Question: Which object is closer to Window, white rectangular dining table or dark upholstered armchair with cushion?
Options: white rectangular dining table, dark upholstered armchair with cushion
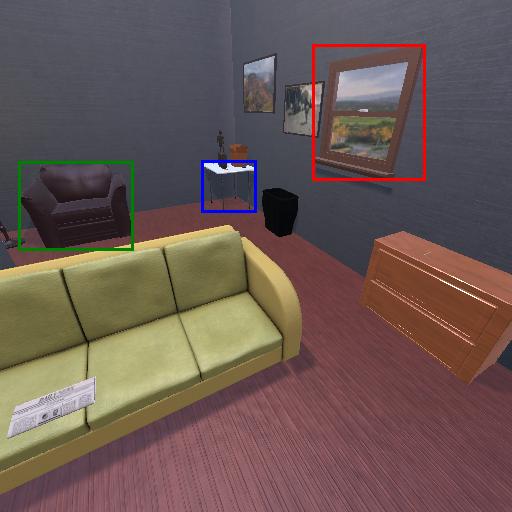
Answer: white rectangular dining table